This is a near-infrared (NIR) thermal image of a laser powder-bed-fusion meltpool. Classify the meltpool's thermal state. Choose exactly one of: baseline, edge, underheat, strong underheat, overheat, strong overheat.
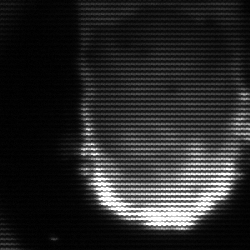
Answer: baseline